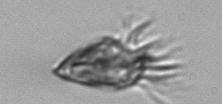
Label: Strombidium_wulffi